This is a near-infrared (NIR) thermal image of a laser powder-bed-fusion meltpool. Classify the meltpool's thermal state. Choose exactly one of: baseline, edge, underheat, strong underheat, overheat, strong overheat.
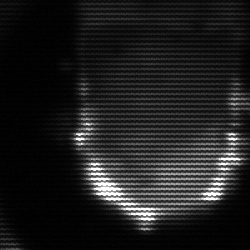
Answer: baseline